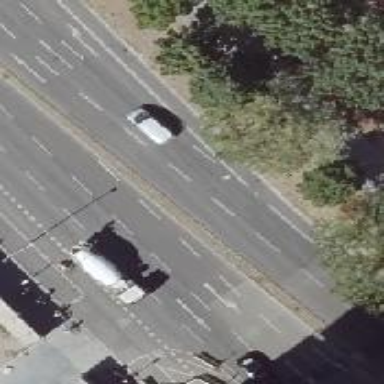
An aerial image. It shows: Secondary road with asphalt surface. It is dual carriageway with kerb separating the cycleway on the right side.